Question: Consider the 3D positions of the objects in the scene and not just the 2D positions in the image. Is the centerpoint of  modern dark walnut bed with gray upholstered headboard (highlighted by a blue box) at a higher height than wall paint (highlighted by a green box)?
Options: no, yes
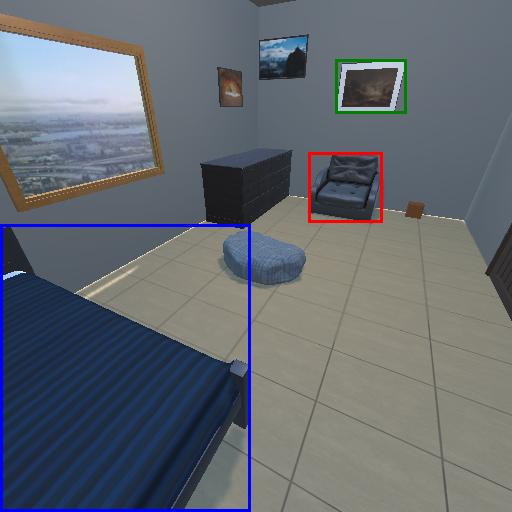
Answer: no